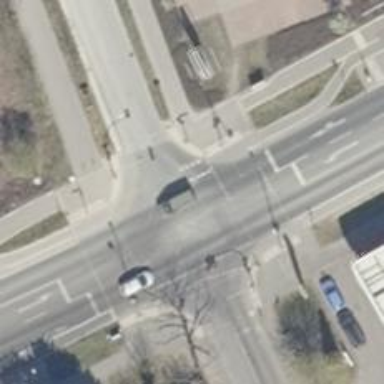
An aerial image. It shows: Asphalt footway with crossing controlled by traffic signals.